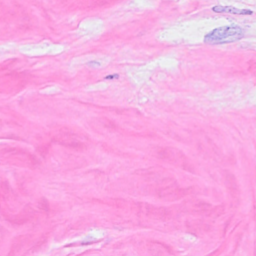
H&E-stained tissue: Breast